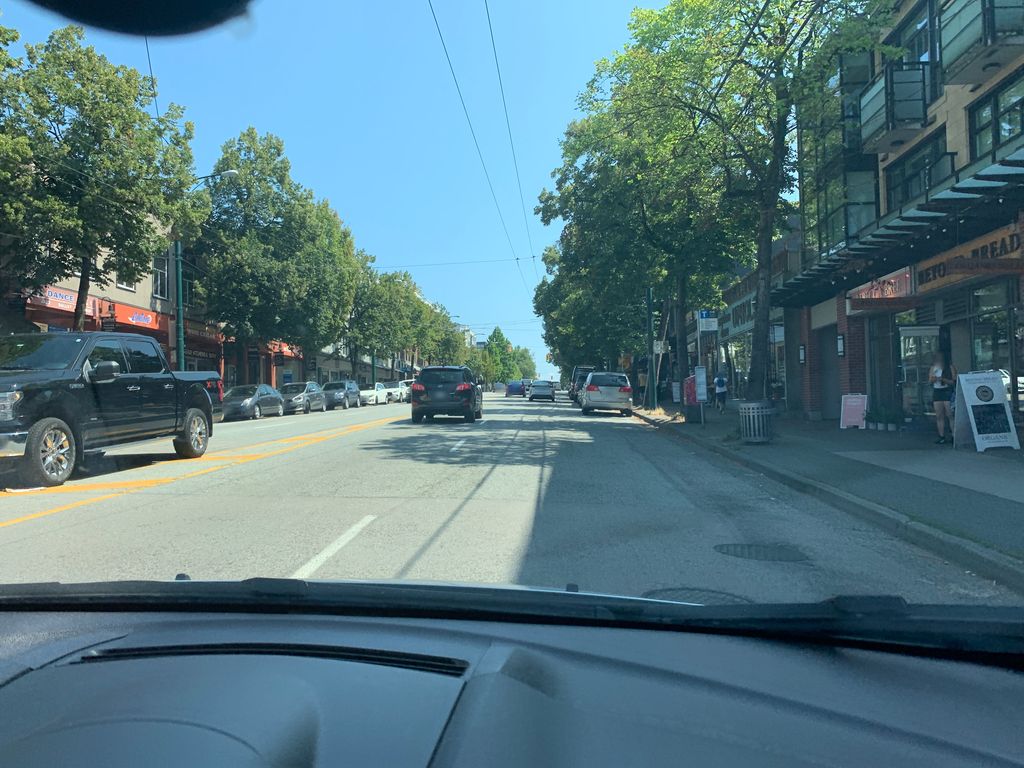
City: vancouver